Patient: sex F, age 58
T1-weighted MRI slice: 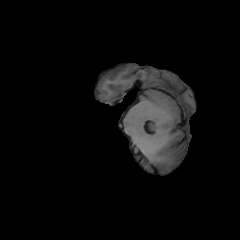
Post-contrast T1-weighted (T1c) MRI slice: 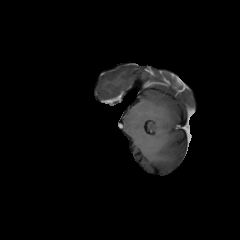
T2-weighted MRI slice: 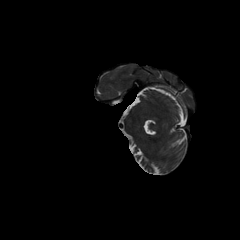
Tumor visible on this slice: no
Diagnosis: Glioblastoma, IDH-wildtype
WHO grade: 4